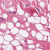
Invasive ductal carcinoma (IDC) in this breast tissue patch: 0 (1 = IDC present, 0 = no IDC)